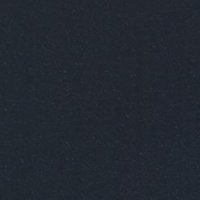
EUNIS habitat code: 14
Species observed at this site:
Milvus milvus
Larus michahellis
Mareca strepera
Passer domesticus